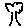
Label: tree